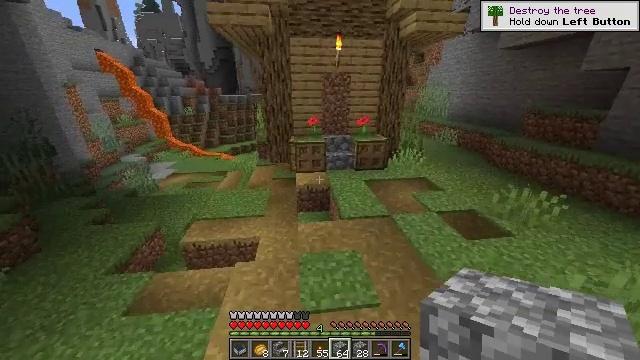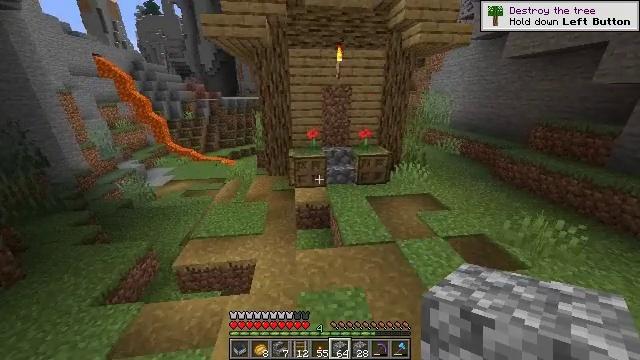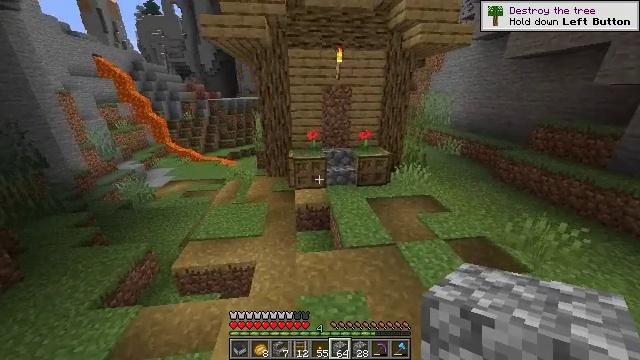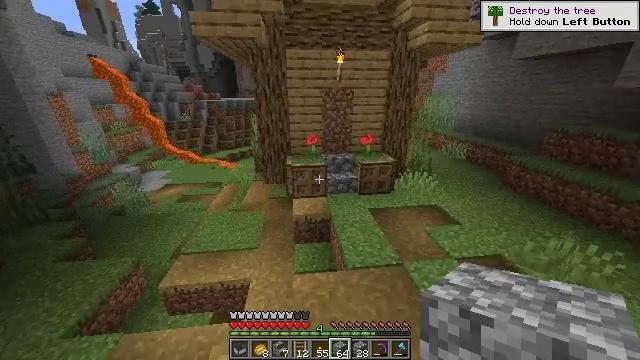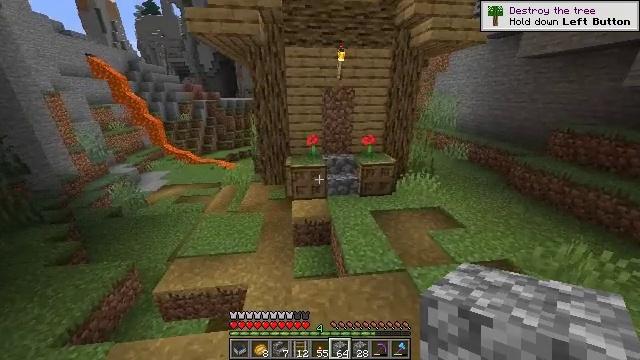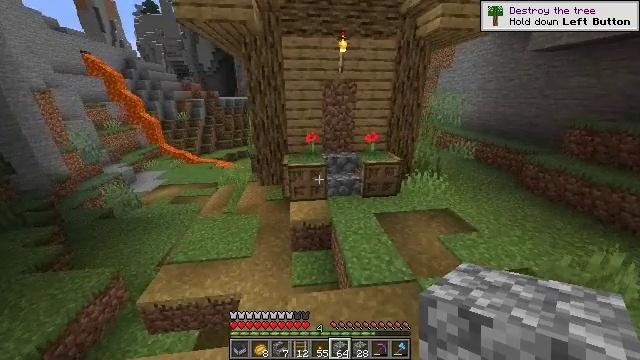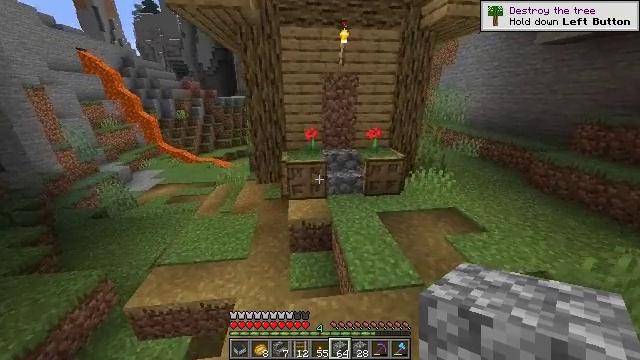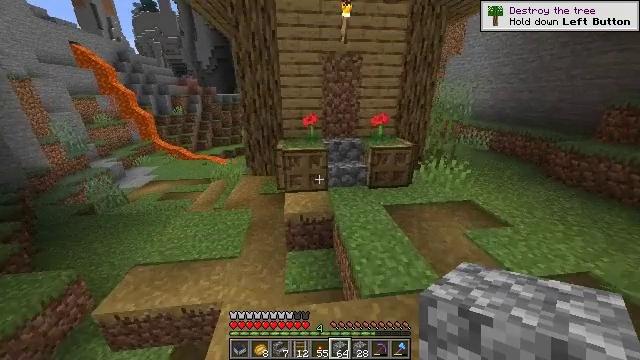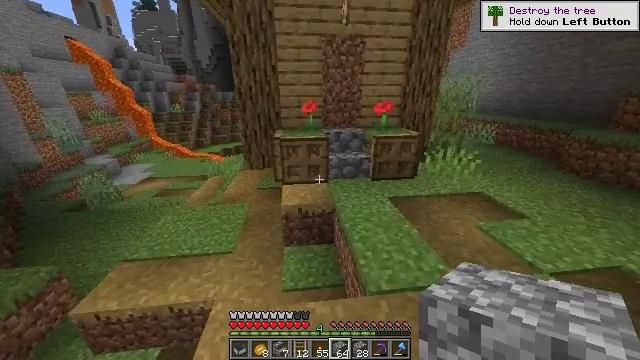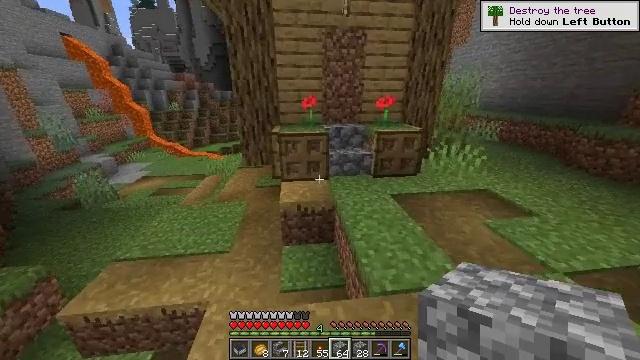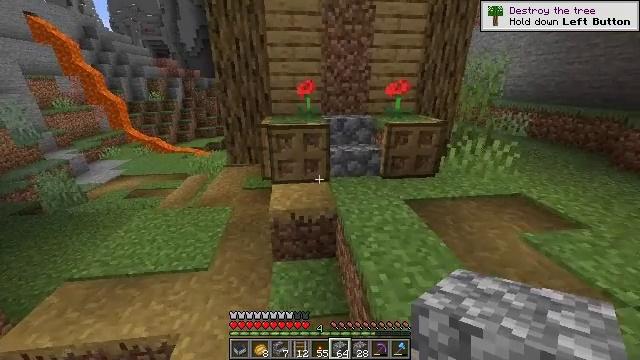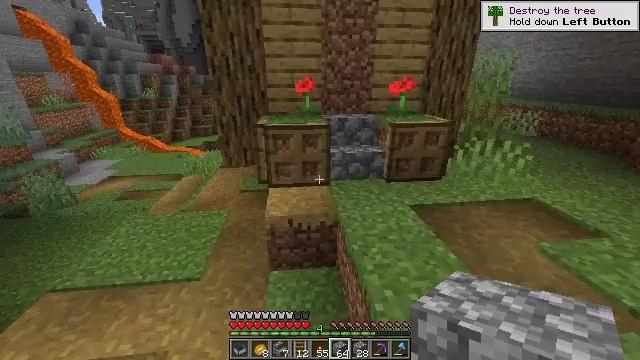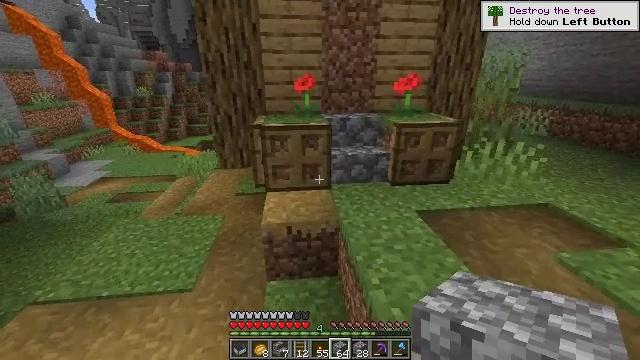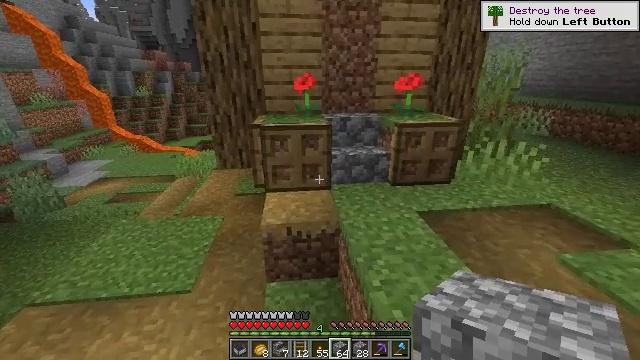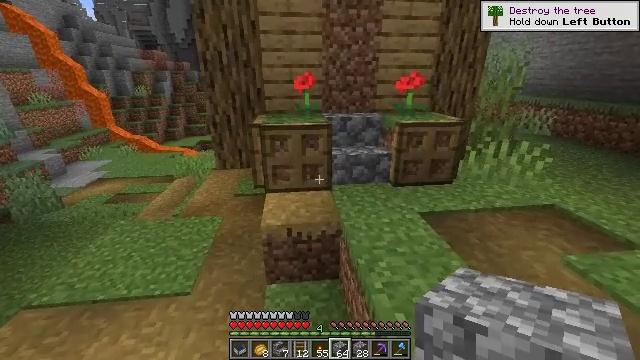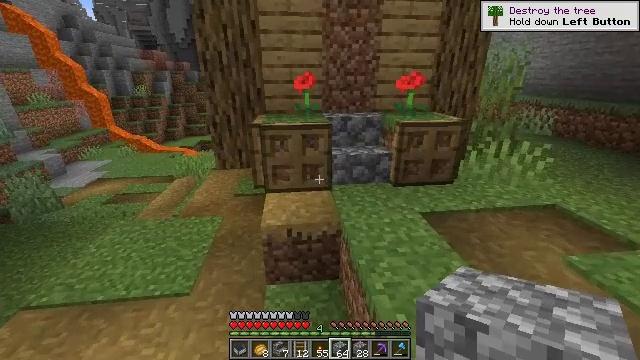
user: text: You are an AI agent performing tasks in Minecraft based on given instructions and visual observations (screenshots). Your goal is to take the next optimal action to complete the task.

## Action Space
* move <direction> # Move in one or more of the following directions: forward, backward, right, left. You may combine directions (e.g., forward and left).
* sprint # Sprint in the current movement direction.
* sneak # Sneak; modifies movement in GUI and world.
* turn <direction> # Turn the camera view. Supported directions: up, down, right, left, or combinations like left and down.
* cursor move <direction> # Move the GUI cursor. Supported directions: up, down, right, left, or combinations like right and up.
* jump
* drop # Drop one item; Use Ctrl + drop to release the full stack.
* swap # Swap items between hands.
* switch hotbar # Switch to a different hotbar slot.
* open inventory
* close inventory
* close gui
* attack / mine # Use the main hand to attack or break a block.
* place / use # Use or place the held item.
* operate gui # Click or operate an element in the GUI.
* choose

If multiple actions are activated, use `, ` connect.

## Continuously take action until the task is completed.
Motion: motion action
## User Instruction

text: Collect the oak trapdoor for re-use.
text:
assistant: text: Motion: move forward, sprint, jump
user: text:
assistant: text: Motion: move forward, jump
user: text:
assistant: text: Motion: move forward, jump
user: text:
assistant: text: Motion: move forward, jump
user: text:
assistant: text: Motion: move forward
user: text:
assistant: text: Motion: move forward
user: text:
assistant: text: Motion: move forward
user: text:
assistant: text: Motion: no_op
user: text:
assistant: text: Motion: no_op
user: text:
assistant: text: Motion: no_op
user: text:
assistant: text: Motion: no_op
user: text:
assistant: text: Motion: no_op
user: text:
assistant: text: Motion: no_op
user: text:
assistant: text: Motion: no_op
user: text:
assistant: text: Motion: no_op
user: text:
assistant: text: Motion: no_op
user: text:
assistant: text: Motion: no_op
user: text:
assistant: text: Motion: no_op
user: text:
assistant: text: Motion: turn left
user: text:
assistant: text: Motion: turn left and up
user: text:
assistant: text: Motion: turn up
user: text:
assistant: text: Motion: no_op
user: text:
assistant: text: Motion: no_op
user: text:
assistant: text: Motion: no_op
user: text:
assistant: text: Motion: no_op
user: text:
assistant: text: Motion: no_op
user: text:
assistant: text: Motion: no_op
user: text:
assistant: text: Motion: turn down
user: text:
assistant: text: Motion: turn down
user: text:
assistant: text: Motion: turn down